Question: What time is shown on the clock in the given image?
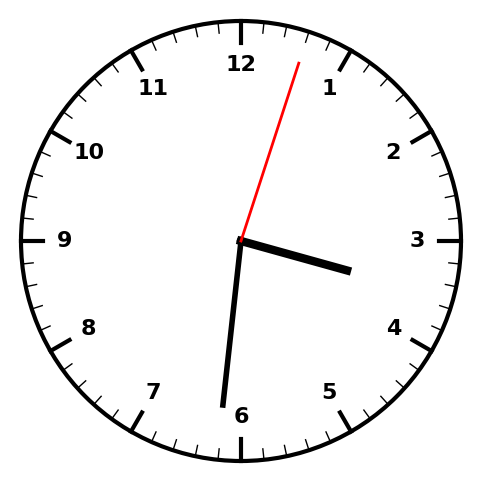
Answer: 03:31:03